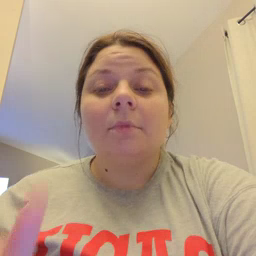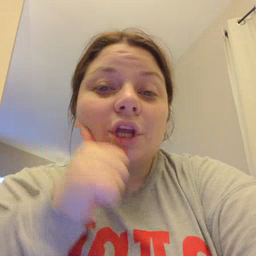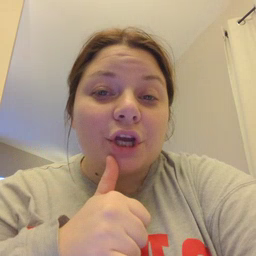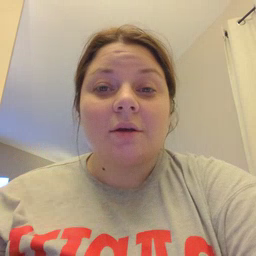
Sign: girl